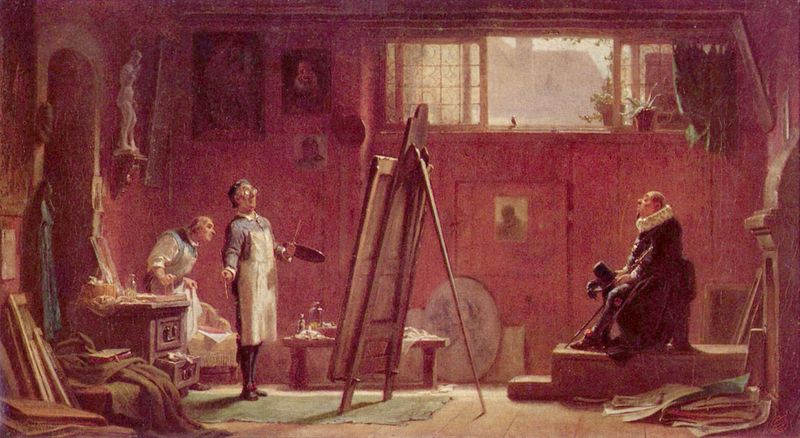
Titel: Der Porträtmaler
Künstler: Carl Spitzweg
Standort: Schweinfurt
Institution: Sammlung Georg Schäfer
Schlagwörter: blau, blätter, dunkel, feder, gemälde, gruppe, himmel, mann, schatten, vogel, grün, menschen, sitzen, blume, blumen, braun, fenster, frau, glas, grau, hell, hintergrund, holz, hut, licht, mund, männer, nase, raum, schwarz, stuhl, tisch, tür, weiss, zimmer, ausblick, dach, haus, rot, tuch, herren, malerei, teppich, zylinder, bart, flasche, flaschen, gläser, hemd, hose, mütze, wand, arm, augen, kragen, mensch, rahmen, sockel, stehen, stein, bild, bildnis, blicken, halskrause, herr, portrait, porträt, vorhang, öl, häuser, sonne, boden, auge, figur, haare, interieur, mantel, realismus, stoff, stoffe, tücher, decke, pflanze, pflanzen, genre, kamin, oval, schornstein, stock, henkel, skulptur, statue, aussicht, blumentopf, schürze, topf, bein, bilder, bilderrahmen, kommode, papier, papiere, schrank, liegen, modell, sitz, bogen, schuhe, stab, schürzen, warm, farben, mauer, sprossenfenster, nebel, tag, türe, bank, dielen, figuren, beobachter, treppe, gardine, holzboden, glatze, atelier, maler, staffelei, altrosa, schublade, tischchen, stufe, stufen, plastik, podest, rüschen, model, gehrock, tor, wände, griff, spitzweg, haken, offen, stolz, buch, gentleman, sprossen, torbogen, porträts, künstler, ironie, brille, mäntel, kittel, leinwand, posieren, kunst, malen, palette, pinsel, ölmalerei, portraits, staunen, komode, schubladen, biedermeier, topfpflanze, skulpturen, statuen, spatz, jesus, offenes fenster, agave, fensterbrett, kaktus, ständer, planzen, konsole, lord, waschtisch, leinwände, zuschauen, neugier, bewundern, neugierig, hölzer, doktor, atellier, standbild, schnallen, knecht, gallerie, standbilder, unordnung, zeichnungen, mass, podium, sitzung, singvogel, gerümpel, pallete, auftrag, helfer, vögelchen, portraitieren, blaus, tischen, schiebefenster, binokel, stellage, assistent, porträtieren, stofff, gehilfe, steffelei, fründ, schublad, kitel, kunststücke, kuenstleratelier